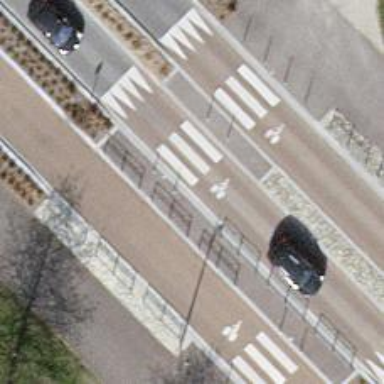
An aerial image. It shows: Tertiary road with asphalt surface featuring traffic calming hump.